如图，在平面直角坐标系 \(xOy\) 中，已知抛物线 \(y = ax^2 + 4\) 的顶点为 \(D\)，点 \(A\)、\(B\) 在抛物线上，且都在 \(y\) 轴右侧，横坐标分别是 \(m\)，\(m+1\)。

% 第一小问
\noindent(1) 连接 \(AD\)、\(BD\)，求 \(\cot\angle ODA - \cot\angle ODB\) 的值（结果用含 \(a\) 的代数式表示）；

% 空行保持格式
\vspace{1em}
% 第二小问
\noindent(2) 如果 \(y\) 轴上存在点 \(C\)，使得 \(AC \perp BC\)，且 \(AC = BC\)，

% 用自定义命令生成带圈①（纯绘制，无兼容问题）
\noindent\quad \textcircled{1} 求抛物线的表达式；

% 空行保持格式
\vspace{1em}
% 带圈②
\noindent\quad \textcircled{2} 若 \(AB = \sqrt{10}\)，点 \(E\) 在 \(y\) 轴上，且 \(\triangle ADE\) 与 \(\triangle ABC\) 相似，求点 \(E\) 的坐标。
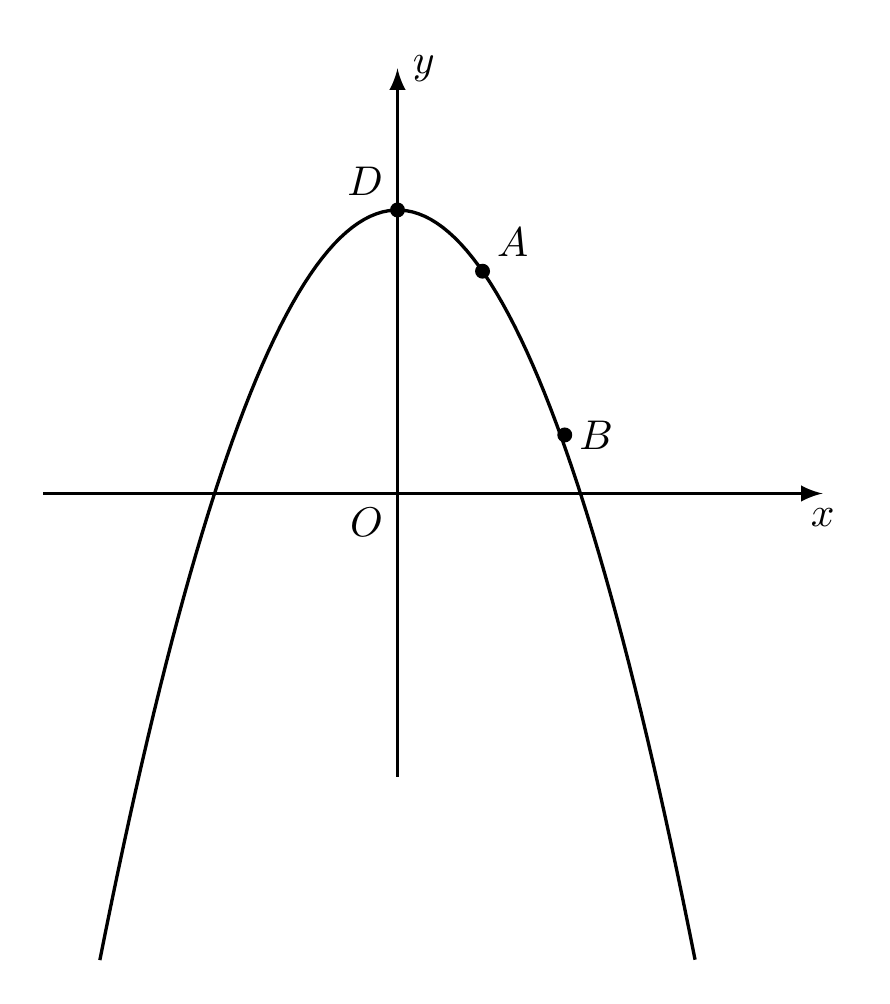
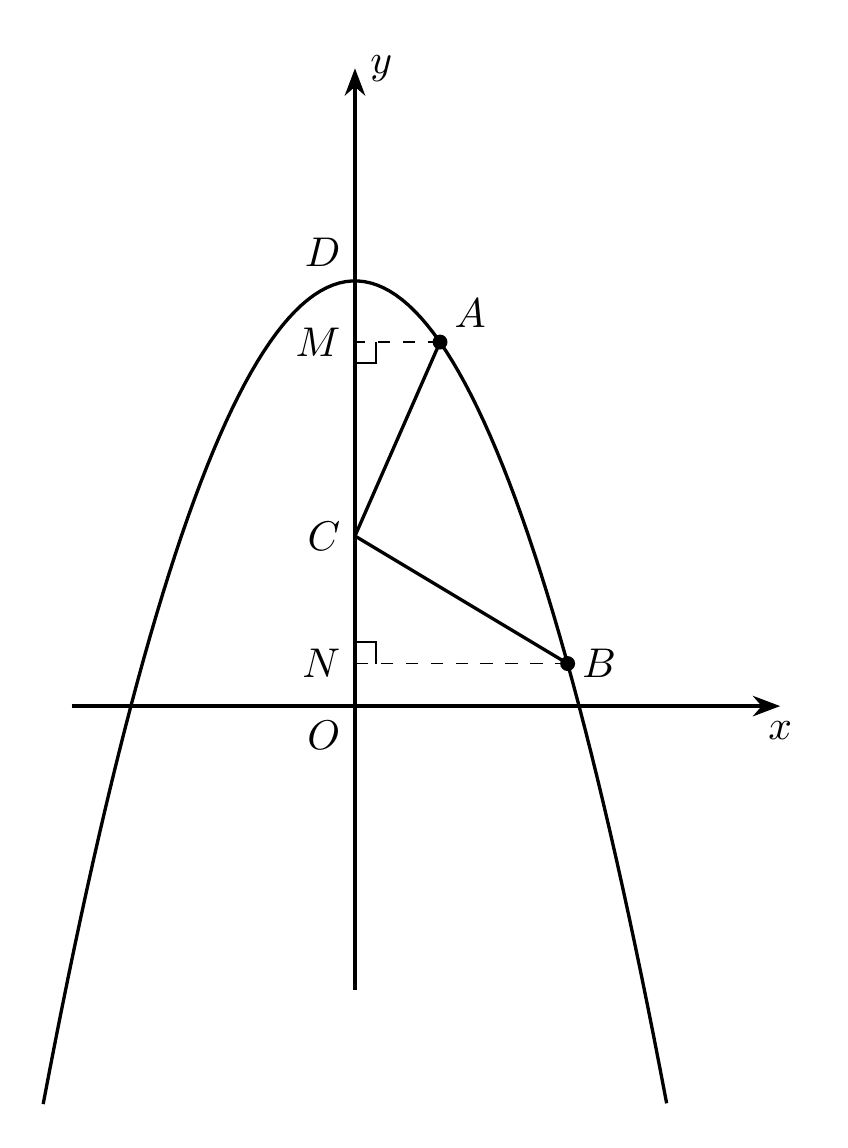
【解答】
% 【答案】部分
\textbf{【答案】}
(1) $a$

(2) \textcircled{1} $y = -x^2 + 4$； \textcircled{2} $E(0,3)$ 或 $(0,2)$

\vspace{0.8em}

% 【知识点】部分
\textbf{【知识点】}
待定系数法求二次函数解析式、相似三角形的判定与性质综合、解直角三角形的相关计算、相似三角形问题(二次函数综合)

\vspace{0.8em}

% 【分析】部分
\textbf{【分析】}
(1) 由 $\cot\angle ODA - \cot\angle ODB = \frac{y_D - y_A}{x_A} - \frac{y_D - y_B}{x_B}$，即可求解；

(2) \textcircled{1} 证明 $\triangle CMA \cong \triangle BNC(\text{AAS})$，得到 $MA = CN$，$CM = BN$，即可求解；

\textcircled{2} 证明 $\triangle BAC$ 为等腰直角三角形，且 $\triangle ADE$ 与 $\triangle ABC$ 相似，则 $\triangle ADE$ 为等腰直角三角形，进而求解。

\vspace{0.8em}

% 【详解】部分
\textbf{【详解】}
(1) 解：设点 $A$、$B$ 的坐标分别为：$(m, am^2 + 4)$，$(m+1, a(m+1)^2 + 4)$，

由抛物线的表达式知，点 $D(0,4)$

则 $\cot\angle ODA - \cot\angle ODB = \frac{y_D - y_A}{x_A} - \frac{y_D - y_B}{x_B} = \frac{4 - am^2 - 4}{m} - \frac{4 - a(m+1)^2 - 4}{m+1} = a$；

\vspace{0.8em}

(2) 解：\textcircled{1} $AC \perp BC$，且 $AC = BC$，则 $\triangle ABC$ 为等腰直角三角形，设点 $C(0,y)$，

过点 $A$、$B$ 分别作 $y$ 轴的垂线，垂足分别为点 $M$、$N$，

$\because \angle MCA + \angle BCN = 90^\circ$，$\angle BCN + \angle NCB = 90^\circ$，

$\therefore \angle MAC = \angle NCB$，

$\because \angle CMA = \angle BNC = 90^\circ$，

$\therefore \triangle CMA \cong \triangle BNC(\text{AAS})$，

则 $MA = CN$，$CM = BN$，

即 $m = y - [a(m+1)^2 + 4]$ 且 $m+1 = am^2 + 4 - y$，

整理得：$2m+1 = a(2m+1) \times (-1)$，则 $a = -1$，

故抛物线的表达式为：$y = -x^2 + 4$；

\vspace{0.8em}

\textcircled{2} 由点 $A$、$B$ 的坐标得：$(m+1 - m)^2 + [-(m+1)^2 + 4 - m^2 - 4]^2 = 10$，

解得：$m = 1$，

则点 $A$、$B$ 的坐标分别为：$(1,3)$、$(2,0)$，

由 $m = y - [a(m+1)^2 + 4]$ 得：$y = 1$，即点 $C(0,1)$；

$\because AC \perp BC$，且 $AC = BC$，

则 $\triangle BAC$ 为等腰直角三角形，

$\because \triangle ADE$ 与 $\triangle ABC$ 相似，则 $\triangle ADE$ 为等腰直角三角形，

过点 $A$ 作 $AM \perp y$ 轴于点 $M$，则点 $M(0,3)$，

则 $MD = 4 - 3 = 1 = AM$，

故当点 $E$ 和点 $M$ 重合时，即点 $E(0,3)$，符合题意；

如图，取 $ME' = 1$，则 $\triangle ADE'$ 为等腰直角三角形，

即点 $E'(0,2)$ 符合题意，

综上，$E(0,3)$ 或 $(0,2)$。

\vspace{0.8em}

% 【点睛】部分
\textbf{【点睛】}
本题考查的是二次函数综合运用，涉及到三角形全等和相似，解直角三角形，求抛物线解析式等知识点，数据处理是解题的关键。
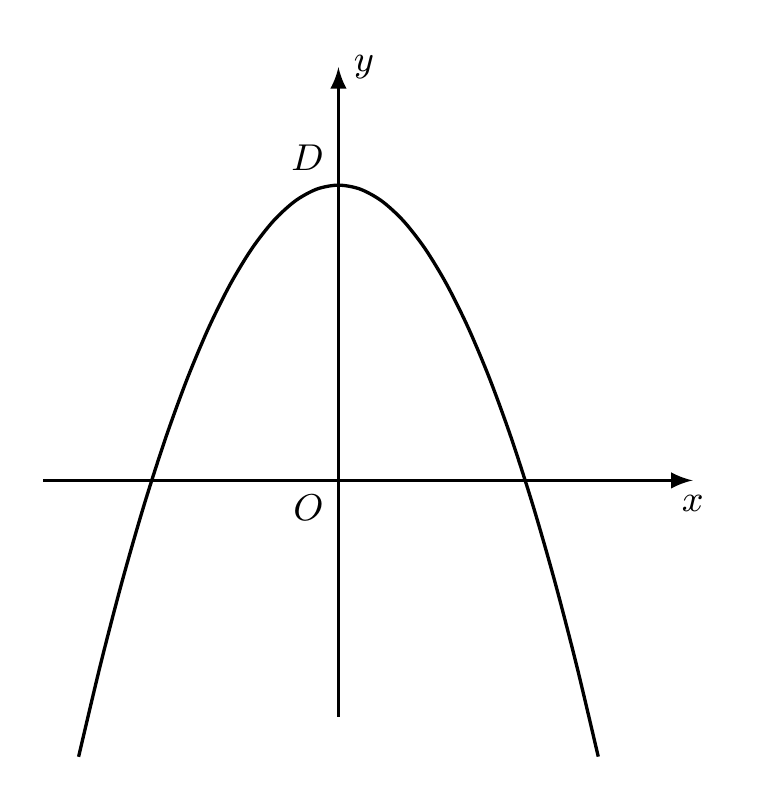
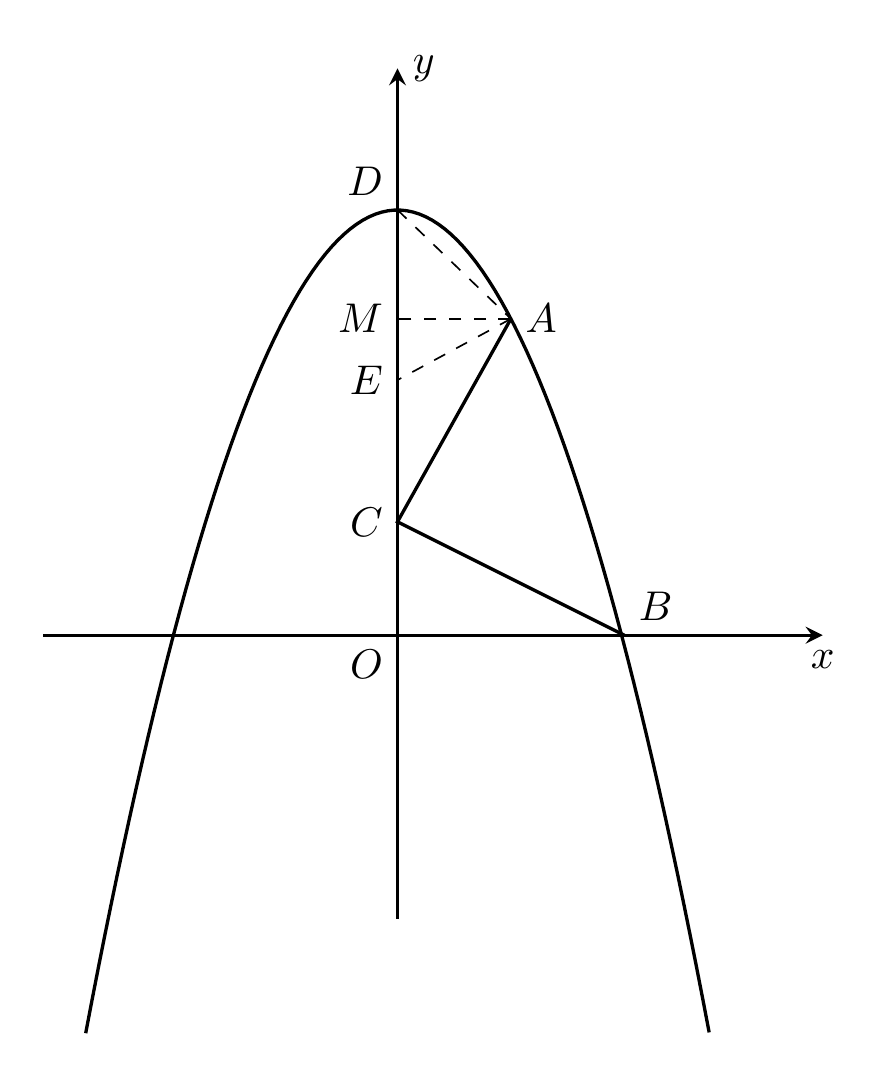